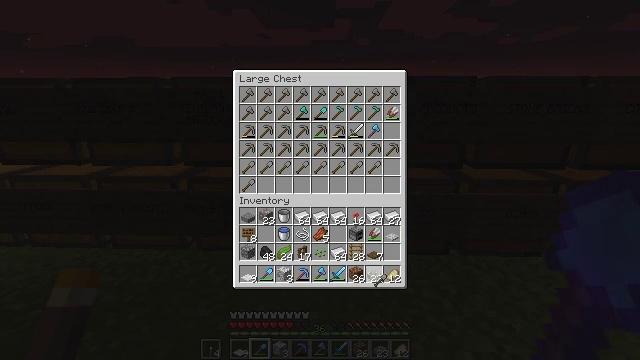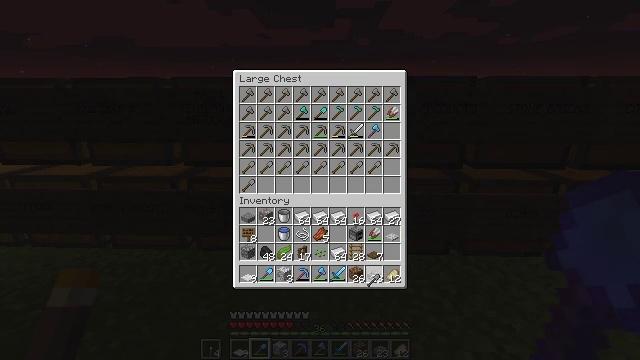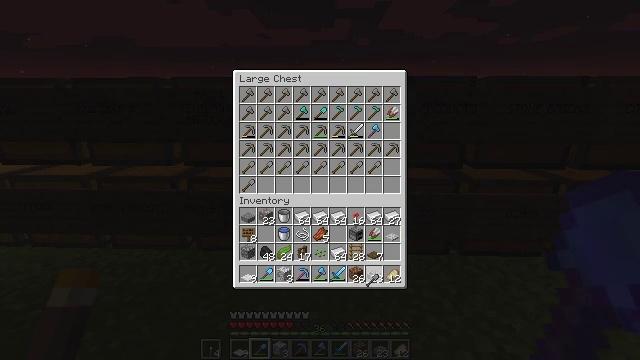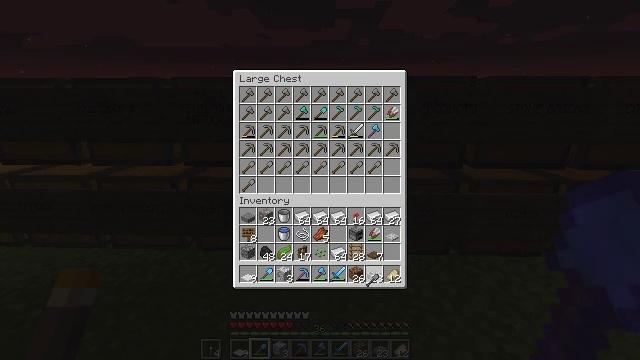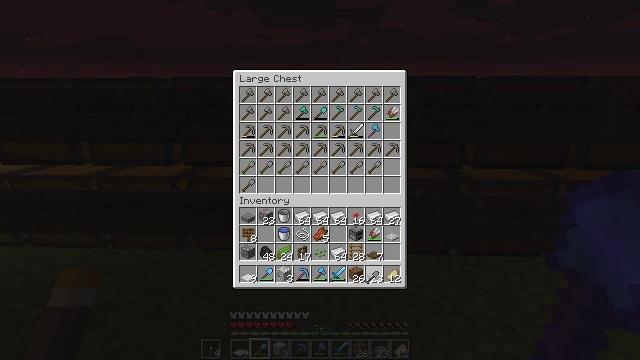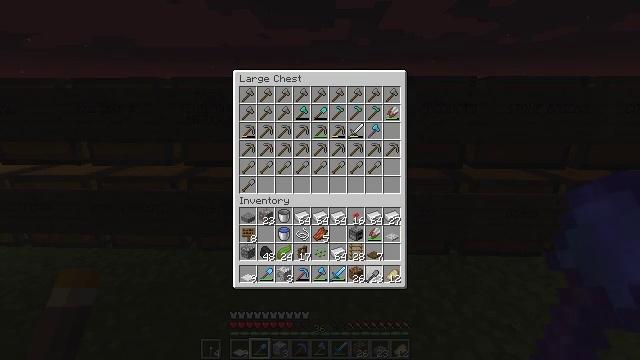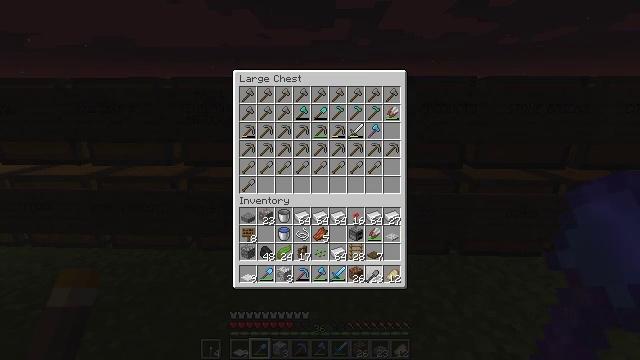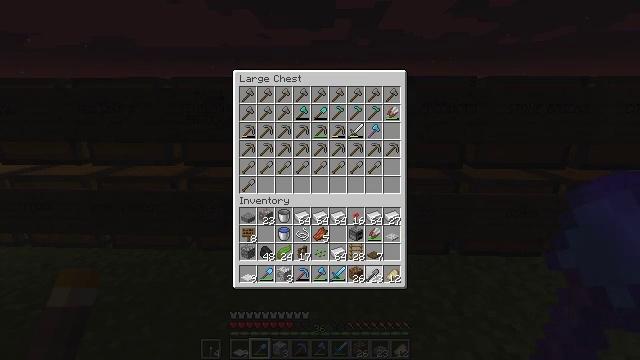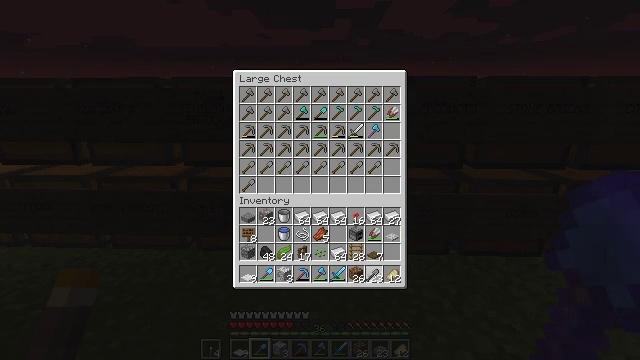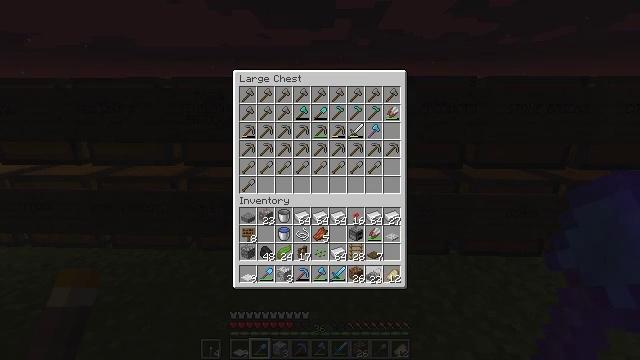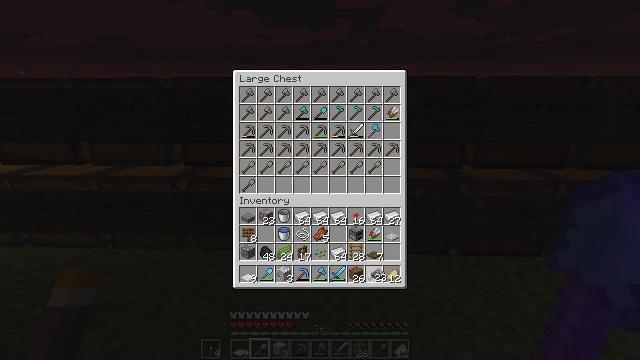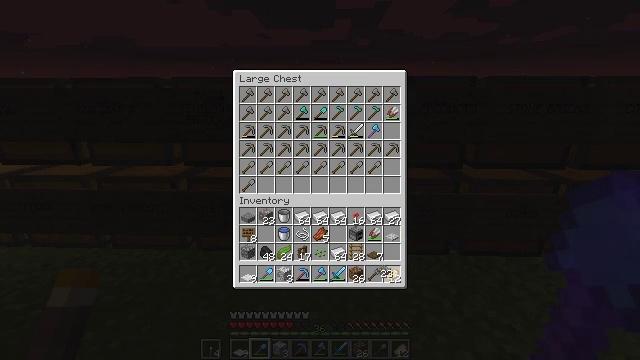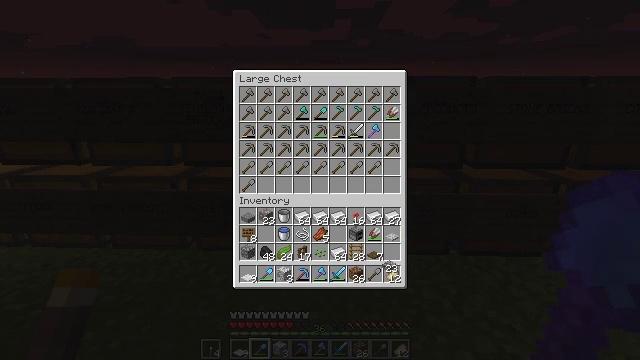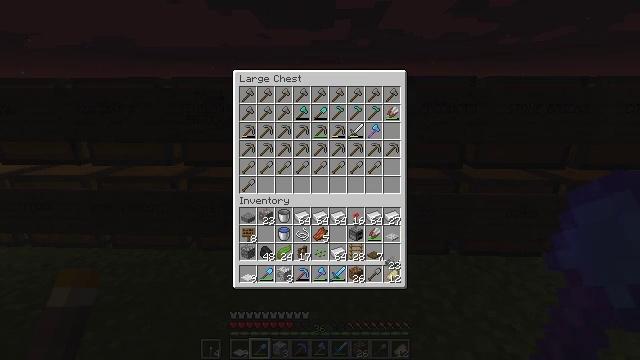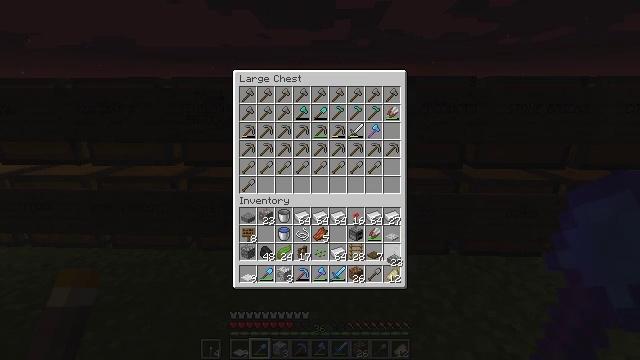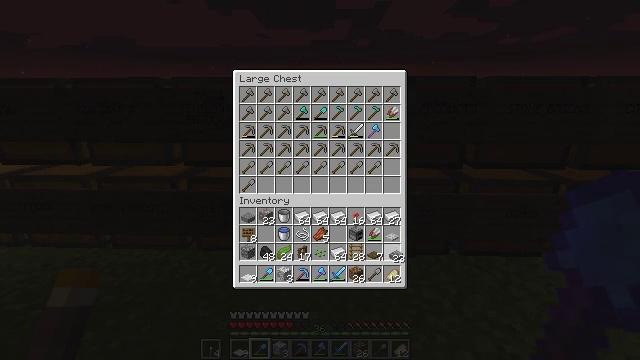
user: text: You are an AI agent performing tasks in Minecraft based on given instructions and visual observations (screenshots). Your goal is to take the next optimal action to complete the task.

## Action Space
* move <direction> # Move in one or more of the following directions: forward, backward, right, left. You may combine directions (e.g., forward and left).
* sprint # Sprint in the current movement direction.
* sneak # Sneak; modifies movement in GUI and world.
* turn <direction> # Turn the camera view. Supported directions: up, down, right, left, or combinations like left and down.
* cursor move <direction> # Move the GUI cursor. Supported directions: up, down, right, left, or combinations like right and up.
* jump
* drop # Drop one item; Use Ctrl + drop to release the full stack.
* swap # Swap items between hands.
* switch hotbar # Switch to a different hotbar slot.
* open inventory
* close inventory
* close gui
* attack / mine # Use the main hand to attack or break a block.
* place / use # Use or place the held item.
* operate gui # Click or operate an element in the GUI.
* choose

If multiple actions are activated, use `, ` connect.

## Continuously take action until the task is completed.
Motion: motion action
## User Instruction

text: Drop a stone shovel.
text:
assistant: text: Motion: cursor move left
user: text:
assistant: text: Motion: no_op
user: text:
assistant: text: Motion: no_op
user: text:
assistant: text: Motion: no_op
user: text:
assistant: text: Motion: no_op
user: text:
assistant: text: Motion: no_op
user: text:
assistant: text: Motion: operate gui
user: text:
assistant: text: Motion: operate gui
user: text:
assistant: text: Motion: no_op
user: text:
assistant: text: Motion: no_op
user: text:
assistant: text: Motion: no_op
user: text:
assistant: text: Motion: no_op
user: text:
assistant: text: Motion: no_op
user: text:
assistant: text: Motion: no_op
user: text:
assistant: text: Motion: no_op
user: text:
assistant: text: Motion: no_op
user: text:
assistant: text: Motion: no_op
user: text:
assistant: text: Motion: operate gui
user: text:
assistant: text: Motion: operate gui
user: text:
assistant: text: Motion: operate gui
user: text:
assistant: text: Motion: no_op
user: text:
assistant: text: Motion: no_op
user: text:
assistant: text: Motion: no_op
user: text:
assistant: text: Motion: no_op
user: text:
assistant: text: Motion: no_op
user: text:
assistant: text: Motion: no_op
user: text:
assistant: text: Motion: no_op
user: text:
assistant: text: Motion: no_op
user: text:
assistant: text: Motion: no_op
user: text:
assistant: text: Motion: no_op